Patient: sex F, age 36
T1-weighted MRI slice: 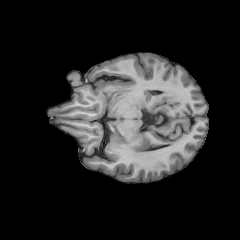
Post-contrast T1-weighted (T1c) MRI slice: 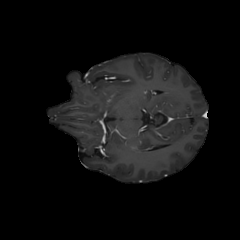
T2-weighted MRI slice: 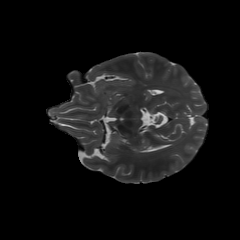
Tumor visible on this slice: no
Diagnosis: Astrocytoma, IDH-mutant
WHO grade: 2